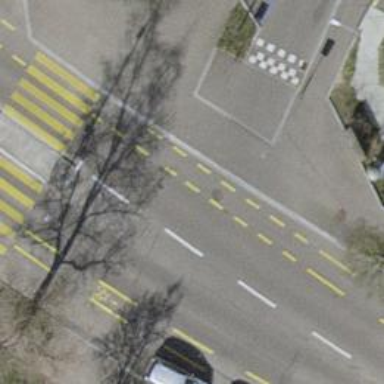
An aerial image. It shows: Unmarked crossing with traffic calming table on the road.